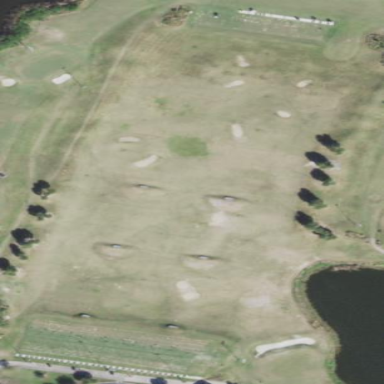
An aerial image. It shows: Grassy area used as driving range for golf.